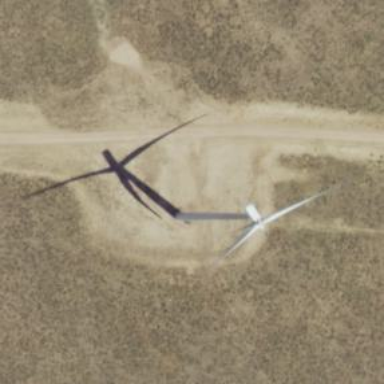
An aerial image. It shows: Wind generator using wind turbines of horizontal axis.